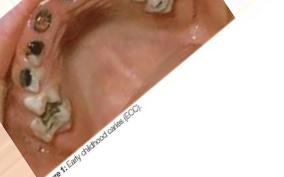
Condition: Caries